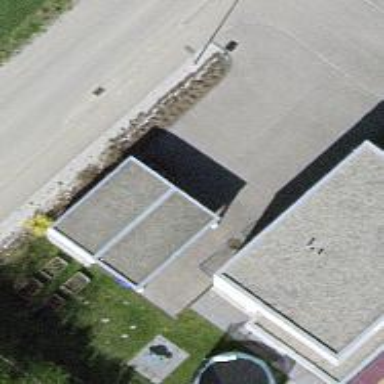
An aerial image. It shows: Garage building.